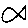
Label: fish